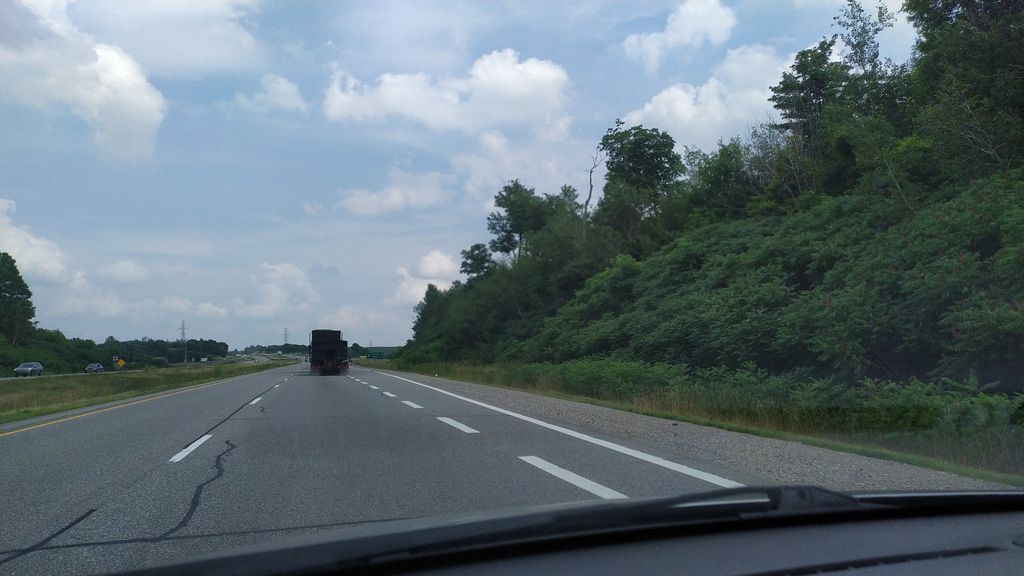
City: kitchener-waterloo